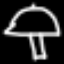
Label: mushroom